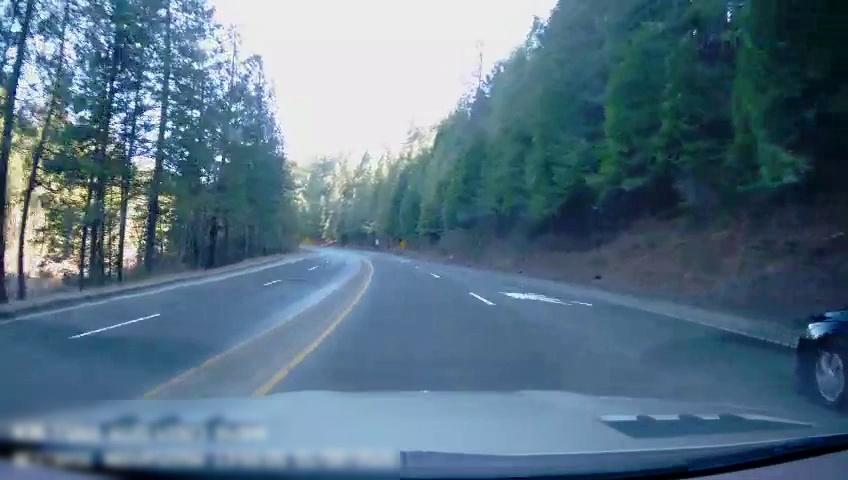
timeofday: Day
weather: Sunny
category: Drivable Space
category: Vehicles | Car
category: Lanes | Opposite Lane
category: Lanes | Alternate Lane
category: Lanes | Current Lane
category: Lanes | Opposite Lane
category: Lanes | Current Lane
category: Lanes | Alternate Lane
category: Lanes | Opposite Lane
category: Lanes | Opposite Lane